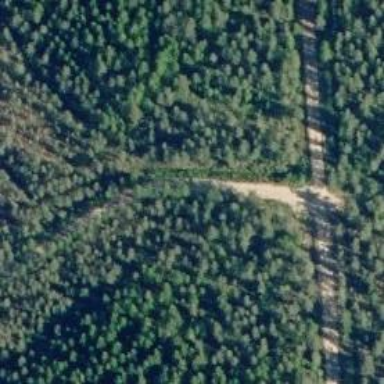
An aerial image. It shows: Track road with grade 2 tracktype and embankment.